Field crop: maize
Growth stage: 2
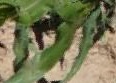
Species: maize